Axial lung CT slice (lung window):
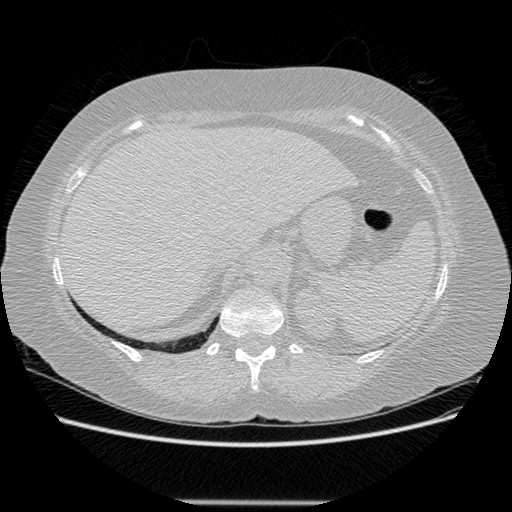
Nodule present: no